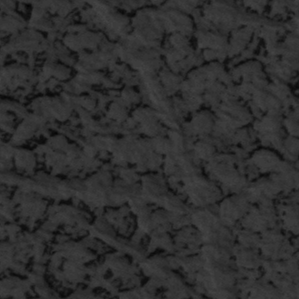
Label: frost